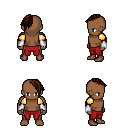
a pixel art fantasy rpg character, male body template, human, dark skin, gold arm armor, red pants, brown long mohawk hairstyle, white cloth bracers, four views (front, back, left, right), 2x2 character sprite sheet, small pixel art, hard edges, no anti-aliasing